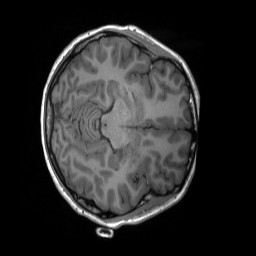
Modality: T1w
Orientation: axial
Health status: healthy
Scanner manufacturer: siemens
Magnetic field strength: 3 T
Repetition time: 1.9 s
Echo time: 0.00232 s